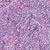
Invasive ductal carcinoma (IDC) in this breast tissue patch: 1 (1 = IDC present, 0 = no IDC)